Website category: sports
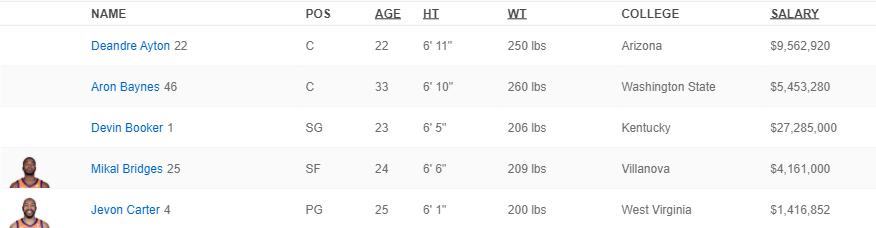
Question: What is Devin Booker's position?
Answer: SG

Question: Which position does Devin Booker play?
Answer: SG

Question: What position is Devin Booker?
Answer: SG

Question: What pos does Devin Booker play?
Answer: SG

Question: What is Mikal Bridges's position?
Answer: SF

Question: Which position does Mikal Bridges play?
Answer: SF

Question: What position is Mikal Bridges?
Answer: SF

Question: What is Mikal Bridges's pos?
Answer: SF

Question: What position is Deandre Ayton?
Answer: C

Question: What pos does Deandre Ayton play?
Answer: C

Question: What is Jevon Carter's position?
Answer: PG

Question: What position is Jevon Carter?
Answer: PG

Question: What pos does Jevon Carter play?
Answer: PG

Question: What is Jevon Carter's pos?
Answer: PG

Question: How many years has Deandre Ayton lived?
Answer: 22

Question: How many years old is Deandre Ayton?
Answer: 22

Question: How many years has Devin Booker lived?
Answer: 23

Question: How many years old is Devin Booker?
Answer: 23

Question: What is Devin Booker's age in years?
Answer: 23

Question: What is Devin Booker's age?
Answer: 23

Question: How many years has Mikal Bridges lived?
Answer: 24

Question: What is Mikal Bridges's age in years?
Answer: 24

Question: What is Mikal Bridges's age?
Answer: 24

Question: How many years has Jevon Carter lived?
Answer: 25

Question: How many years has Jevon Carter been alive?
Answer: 25

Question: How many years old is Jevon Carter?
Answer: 25

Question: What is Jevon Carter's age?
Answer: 25

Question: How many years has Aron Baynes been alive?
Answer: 33

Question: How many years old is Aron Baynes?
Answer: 33

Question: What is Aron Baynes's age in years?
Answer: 33

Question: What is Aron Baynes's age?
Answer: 33

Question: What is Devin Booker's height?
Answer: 6' 5"

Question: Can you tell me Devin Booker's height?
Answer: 6' 5"

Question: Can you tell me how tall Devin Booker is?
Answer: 6' 5"

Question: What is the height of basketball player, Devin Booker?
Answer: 6' 5"

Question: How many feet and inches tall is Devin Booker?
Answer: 6' 5"

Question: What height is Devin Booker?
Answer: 6' 5"

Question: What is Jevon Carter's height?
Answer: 6' 1"

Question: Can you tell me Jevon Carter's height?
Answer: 6' 1"

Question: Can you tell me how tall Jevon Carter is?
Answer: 6' 1"

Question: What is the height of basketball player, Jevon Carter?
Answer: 6' 1"

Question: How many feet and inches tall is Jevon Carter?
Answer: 6' 1"

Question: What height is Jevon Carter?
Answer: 6' 1"

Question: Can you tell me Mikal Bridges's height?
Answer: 6' 6"

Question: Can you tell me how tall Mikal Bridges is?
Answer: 6' 6"

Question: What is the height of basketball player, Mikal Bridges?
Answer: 6' 6"

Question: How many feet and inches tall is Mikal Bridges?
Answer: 6' 6"

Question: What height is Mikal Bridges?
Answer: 6' 6"

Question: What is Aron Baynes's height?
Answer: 6' 10"

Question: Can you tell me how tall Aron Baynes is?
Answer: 6' 10"

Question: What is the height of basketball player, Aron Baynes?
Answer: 6' 10"

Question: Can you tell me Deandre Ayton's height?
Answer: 6' 11"

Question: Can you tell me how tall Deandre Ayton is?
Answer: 6' 11"

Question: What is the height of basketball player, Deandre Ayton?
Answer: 6' 11"

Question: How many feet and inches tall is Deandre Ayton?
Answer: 6' 11"

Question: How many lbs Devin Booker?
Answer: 206 lbs

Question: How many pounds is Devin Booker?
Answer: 206 lbs

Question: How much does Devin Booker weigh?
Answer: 206 lbs

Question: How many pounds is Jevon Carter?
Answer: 200 lbs

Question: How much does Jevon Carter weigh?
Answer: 200 lbs

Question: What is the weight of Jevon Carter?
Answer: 200 lbs

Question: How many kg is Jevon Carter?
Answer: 200 lbs

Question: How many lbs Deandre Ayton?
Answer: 250 lbs

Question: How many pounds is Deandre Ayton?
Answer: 250 lbs